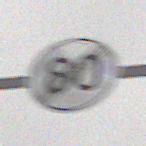
Verkehrszeichen: EndeGeschwindigkeit80
Umgebung: Outdoor, Nature
Tageszeit: MorningAfternoon
Wetter: Overcast
Licht: Natural
Jahreszeit: Winter
Kontrast: LowContrast